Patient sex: F
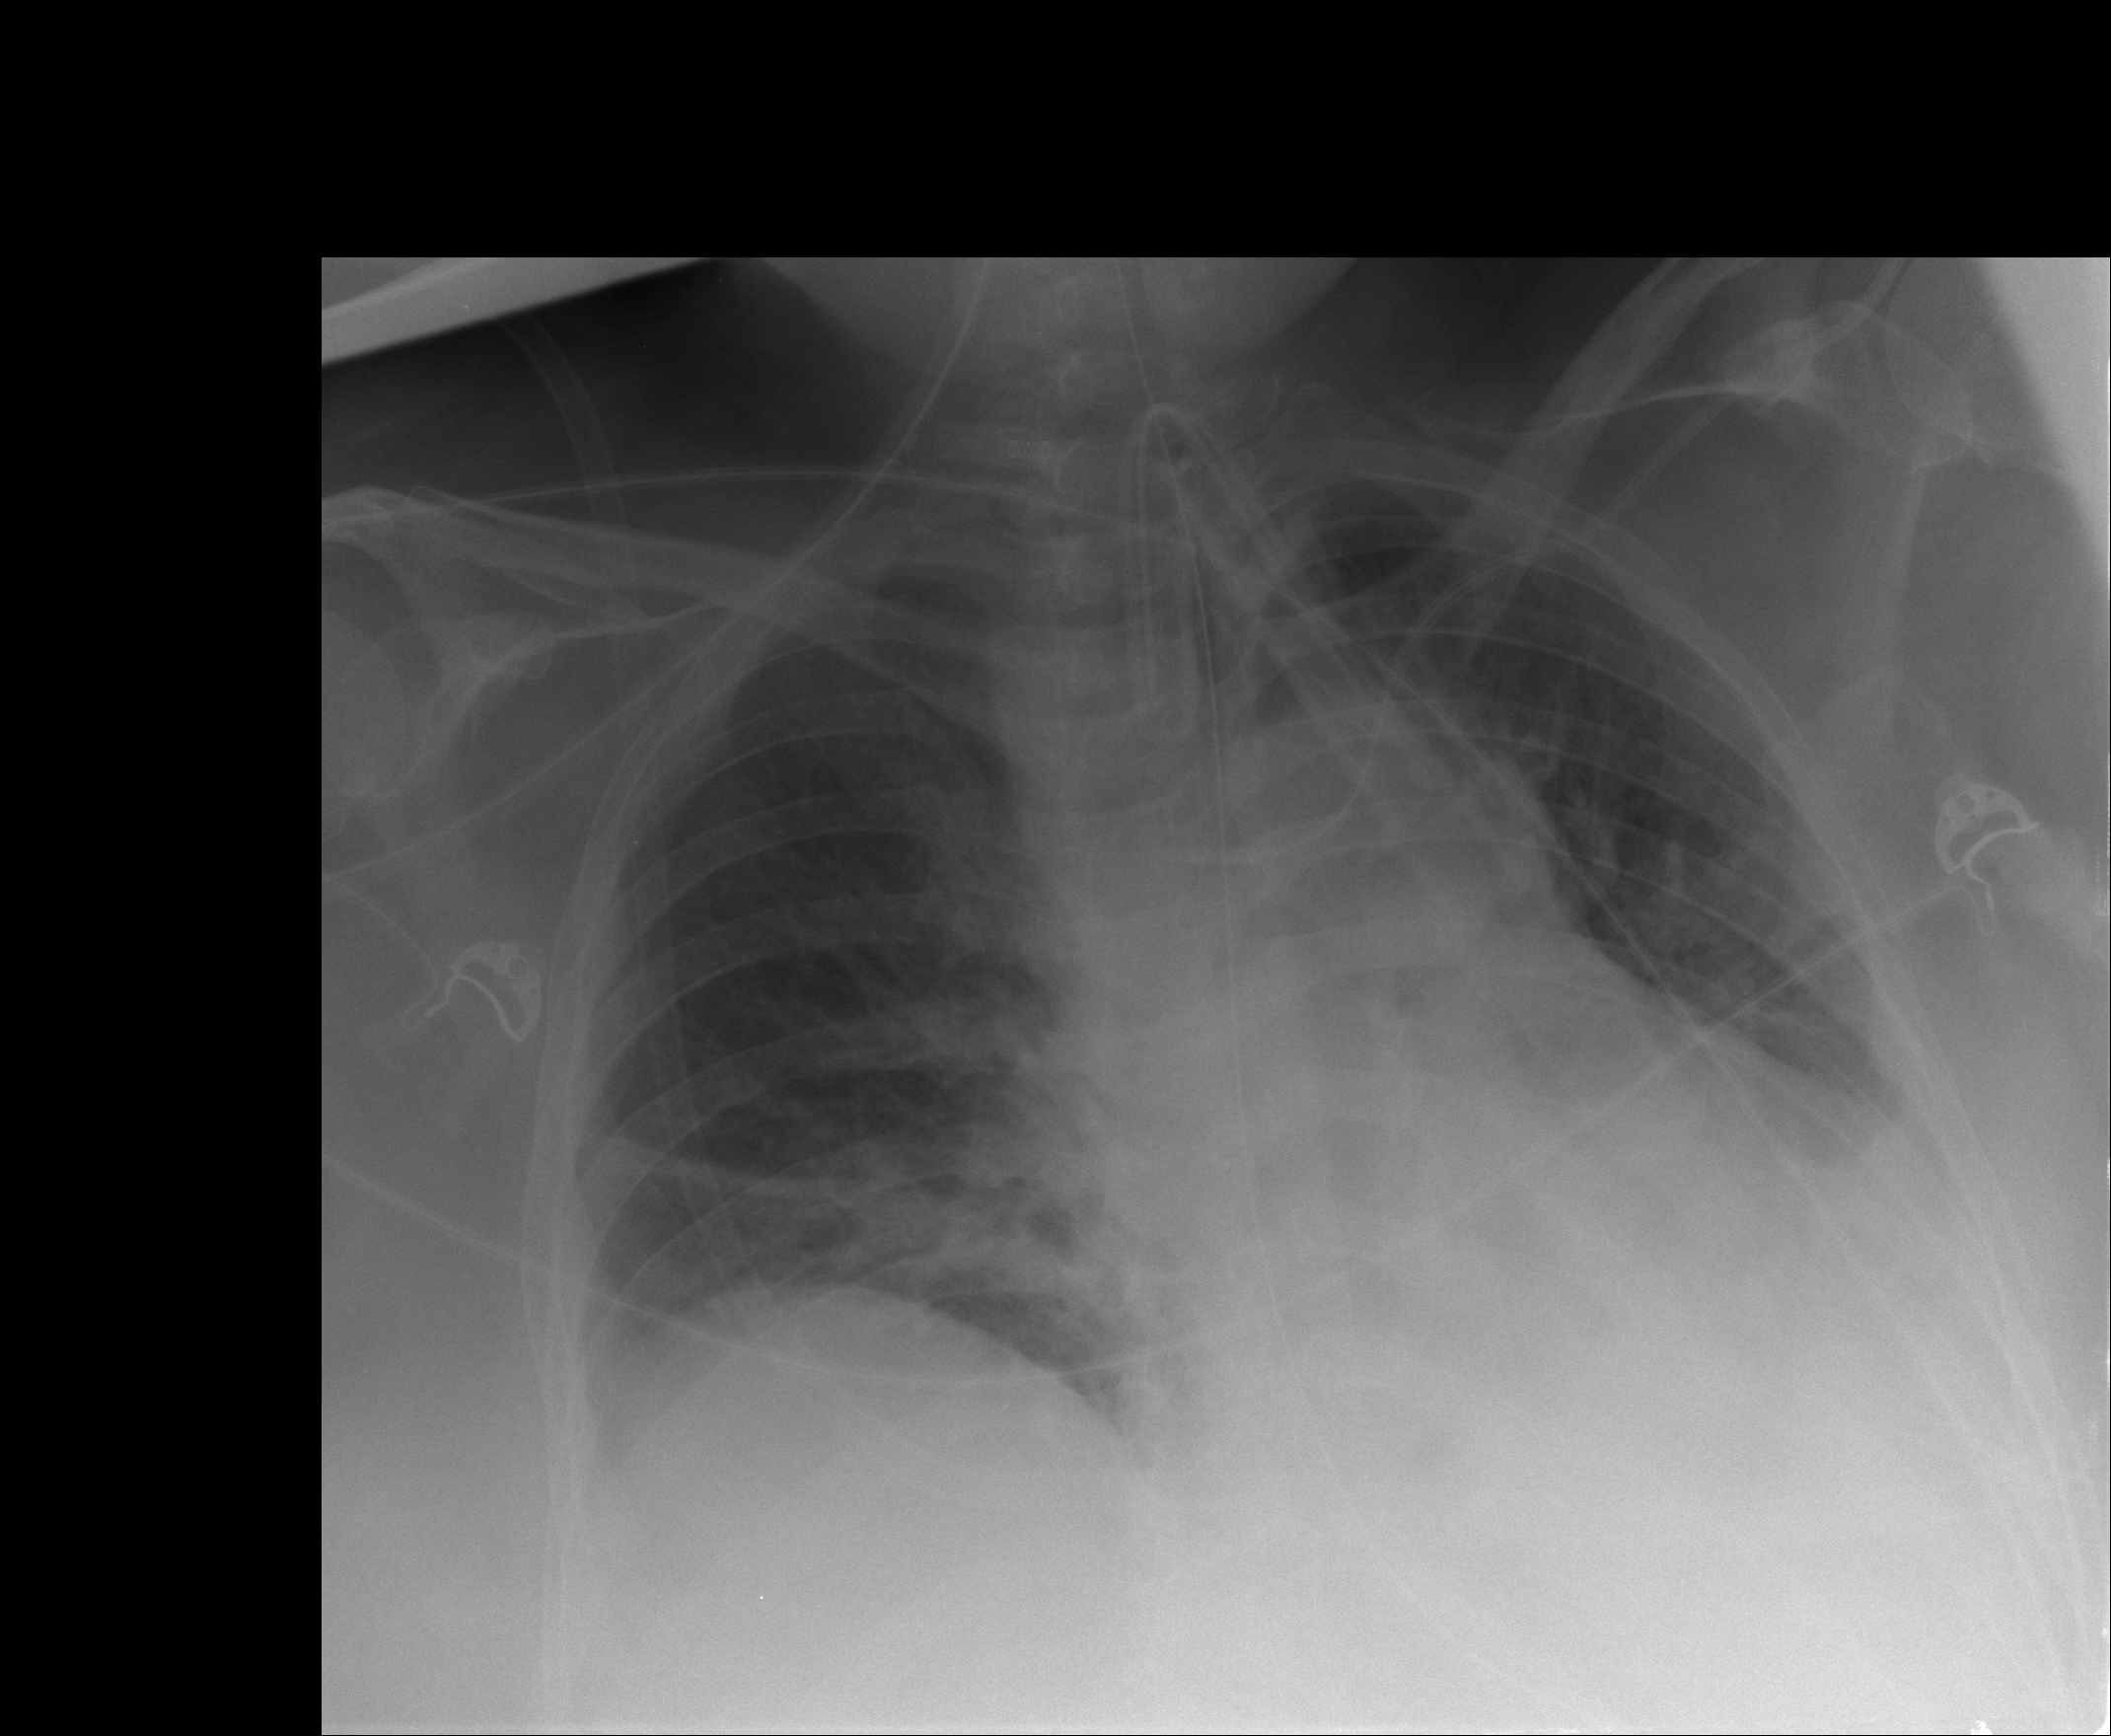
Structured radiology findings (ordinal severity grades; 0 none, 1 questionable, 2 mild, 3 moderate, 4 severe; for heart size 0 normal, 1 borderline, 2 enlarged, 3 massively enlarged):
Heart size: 2
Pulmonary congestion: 2
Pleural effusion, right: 1
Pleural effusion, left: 2
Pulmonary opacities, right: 2
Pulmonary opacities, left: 0
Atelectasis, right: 0
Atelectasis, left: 2